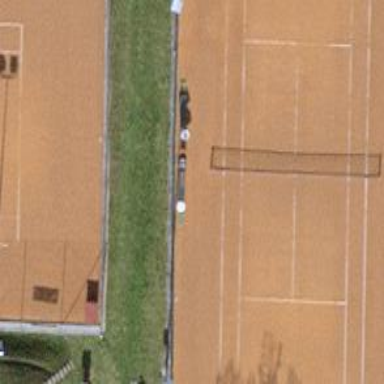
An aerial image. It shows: Sand tennis court on pitch for leisure land.